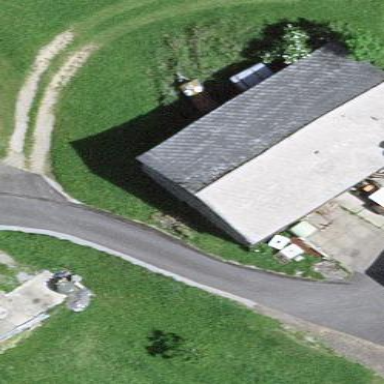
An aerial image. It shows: Farm auxiliary building.